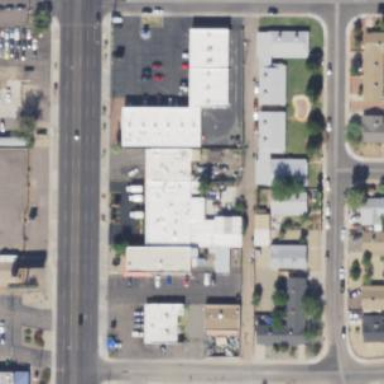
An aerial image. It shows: Commercial building.